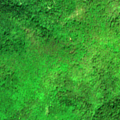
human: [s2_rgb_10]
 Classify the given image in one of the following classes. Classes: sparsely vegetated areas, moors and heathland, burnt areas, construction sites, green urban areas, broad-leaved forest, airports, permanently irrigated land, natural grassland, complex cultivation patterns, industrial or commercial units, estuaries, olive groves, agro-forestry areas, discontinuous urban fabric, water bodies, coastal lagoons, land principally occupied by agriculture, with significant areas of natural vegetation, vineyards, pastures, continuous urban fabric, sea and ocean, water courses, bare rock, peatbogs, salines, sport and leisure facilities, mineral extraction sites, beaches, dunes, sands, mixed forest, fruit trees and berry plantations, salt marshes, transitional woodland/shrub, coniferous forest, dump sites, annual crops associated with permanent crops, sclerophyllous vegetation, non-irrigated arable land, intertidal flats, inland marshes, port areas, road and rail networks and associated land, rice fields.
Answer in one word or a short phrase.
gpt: broad-leaved forest